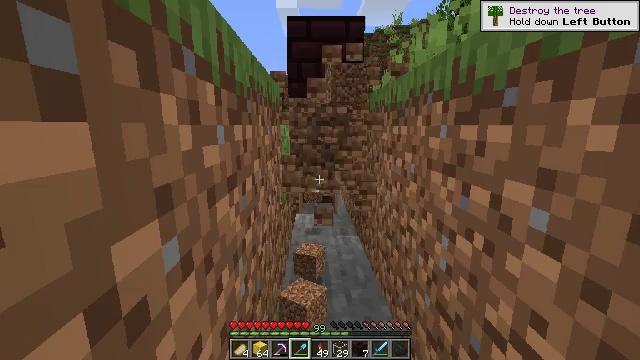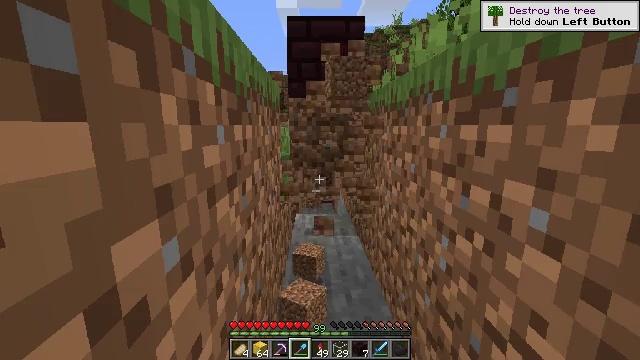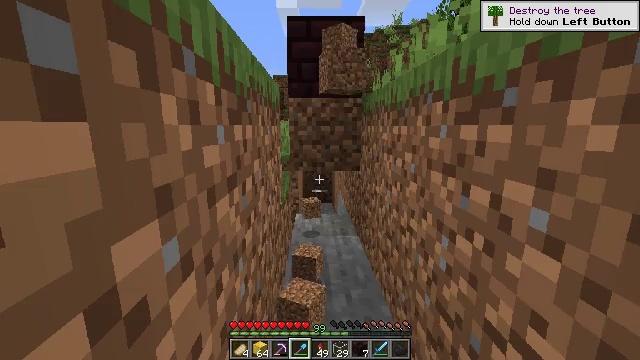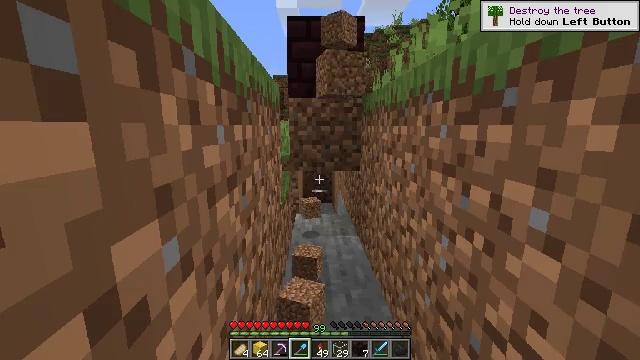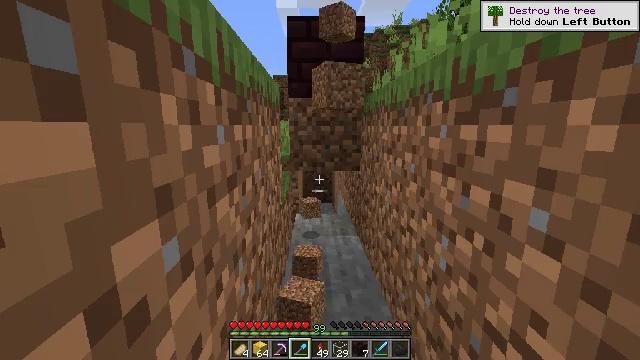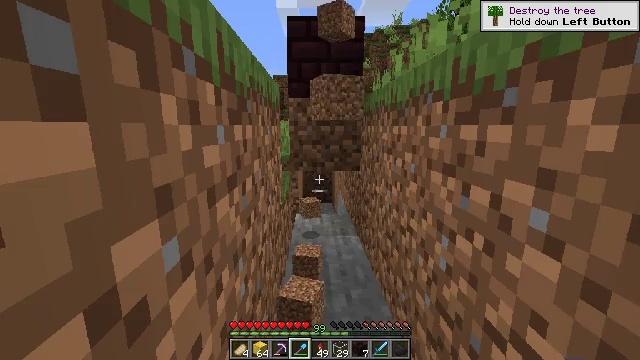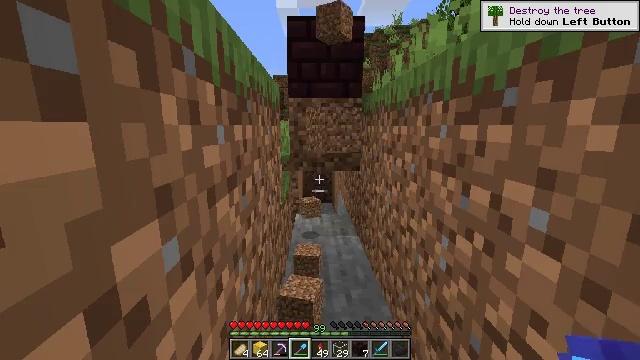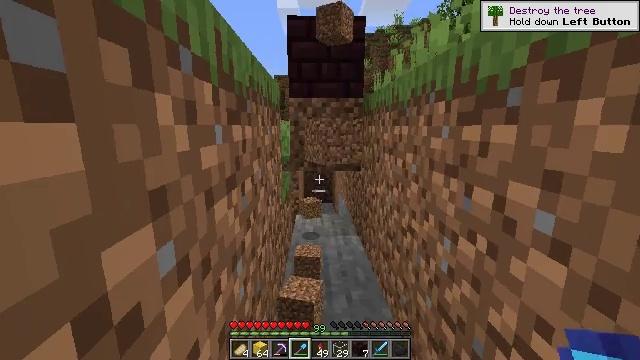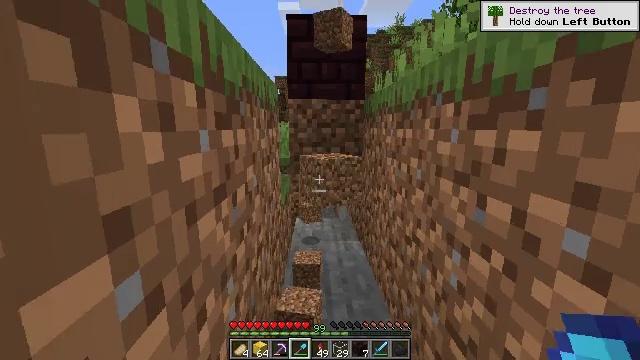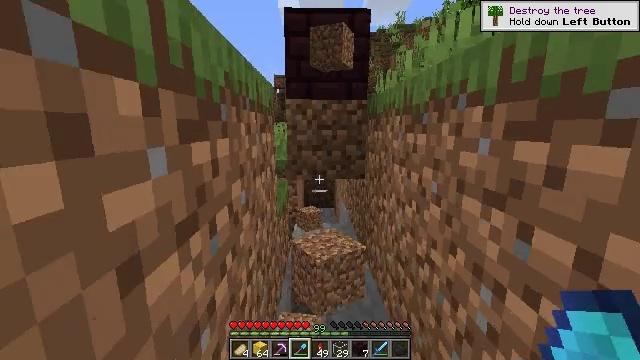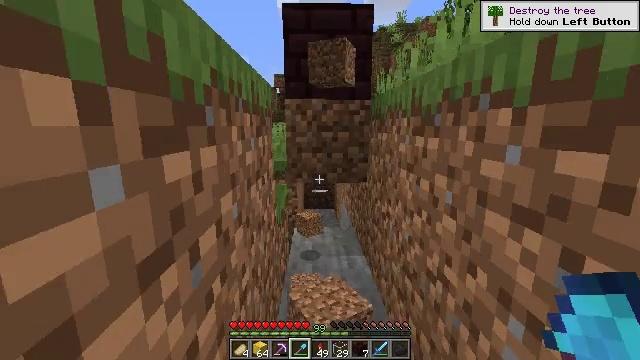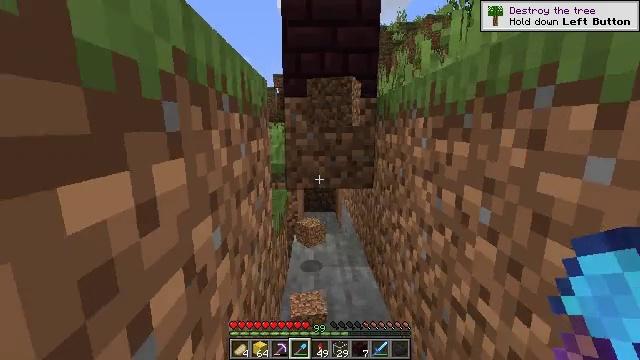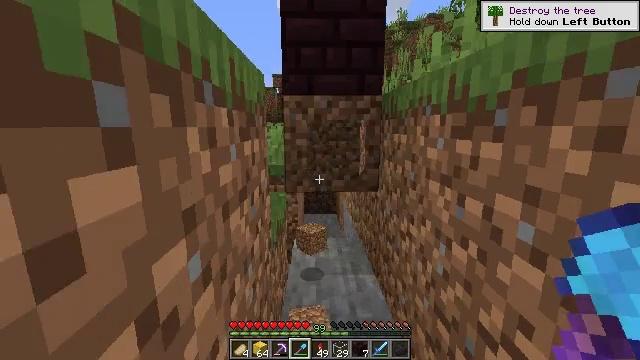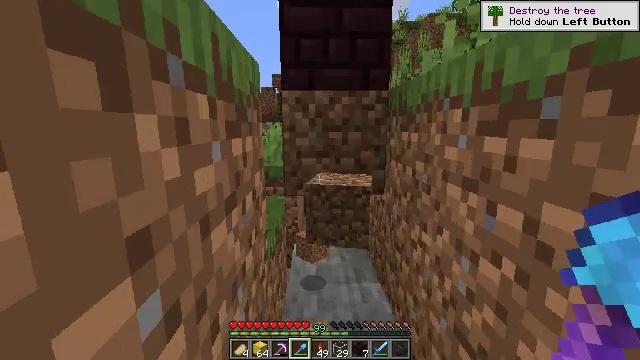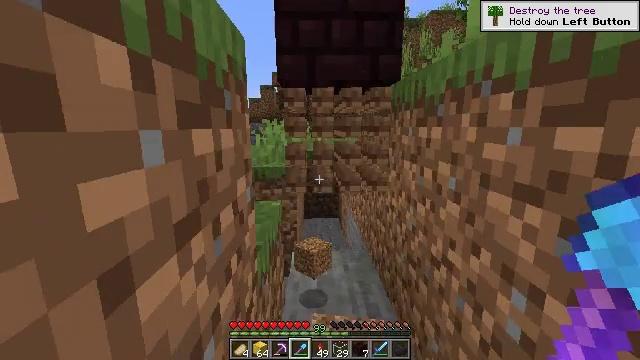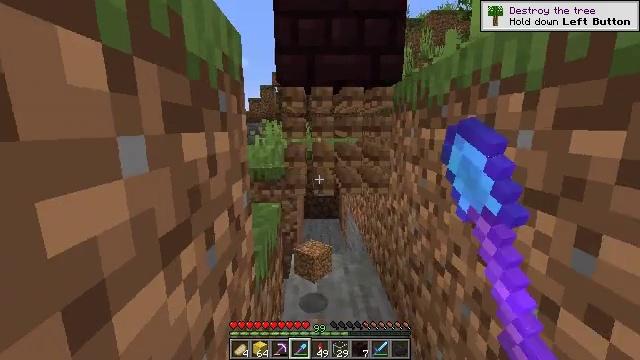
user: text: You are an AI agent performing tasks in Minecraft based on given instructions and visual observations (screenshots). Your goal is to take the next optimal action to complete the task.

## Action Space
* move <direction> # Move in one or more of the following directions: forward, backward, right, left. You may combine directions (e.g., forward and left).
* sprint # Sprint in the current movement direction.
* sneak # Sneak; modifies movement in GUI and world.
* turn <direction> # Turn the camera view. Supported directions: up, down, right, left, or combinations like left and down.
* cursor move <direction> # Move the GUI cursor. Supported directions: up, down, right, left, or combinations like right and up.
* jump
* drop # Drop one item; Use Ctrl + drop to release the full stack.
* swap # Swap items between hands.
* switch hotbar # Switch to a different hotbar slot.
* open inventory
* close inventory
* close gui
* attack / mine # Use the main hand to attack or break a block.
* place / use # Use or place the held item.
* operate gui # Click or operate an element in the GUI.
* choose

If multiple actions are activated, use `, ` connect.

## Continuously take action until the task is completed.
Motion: motion action
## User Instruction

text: Collect dirt by holding left button.
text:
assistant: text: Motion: no_op
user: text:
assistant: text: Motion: no_op
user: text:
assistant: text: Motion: no_op
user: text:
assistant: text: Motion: no_op
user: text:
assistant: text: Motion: no_op
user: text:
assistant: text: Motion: no_op
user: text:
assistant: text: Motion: move forward
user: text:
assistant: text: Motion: move forward
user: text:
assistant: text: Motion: move forward
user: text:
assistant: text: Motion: move forward
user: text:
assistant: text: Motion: move forward
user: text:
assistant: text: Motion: move forward
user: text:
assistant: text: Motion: move forward
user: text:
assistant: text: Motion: move forward, attack / mine
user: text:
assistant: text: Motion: move forward, attack / mine
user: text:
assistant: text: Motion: no_op
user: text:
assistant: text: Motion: no_op
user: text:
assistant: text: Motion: no_op
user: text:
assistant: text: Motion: no_op